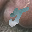
Label: 5